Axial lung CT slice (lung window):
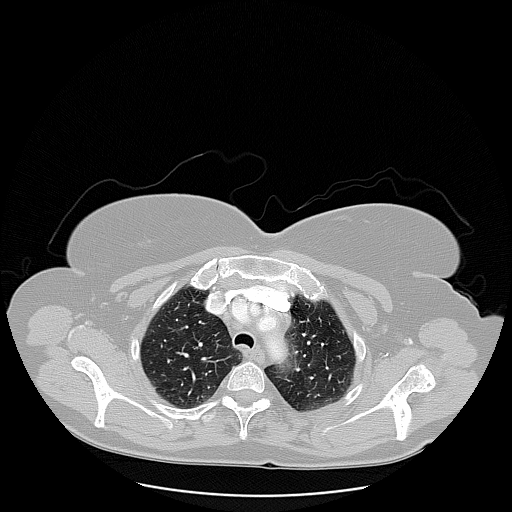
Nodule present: no